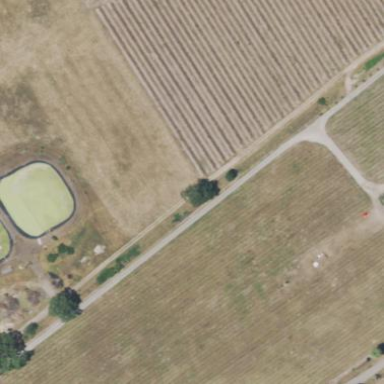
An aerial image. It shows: Vineyard with grape crops.